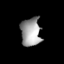
Tissue: lung
Cell type: Epithelial cells
Senescence score: 0.5552
Nuclear area (px): 560
Mean DAPI intensity: 156.825